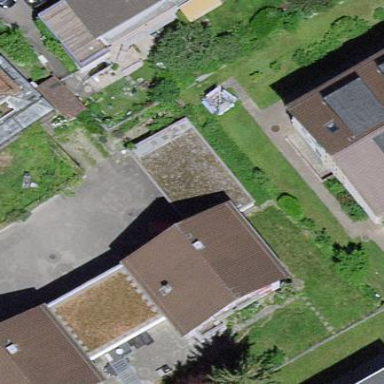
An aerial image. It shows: Garage building.